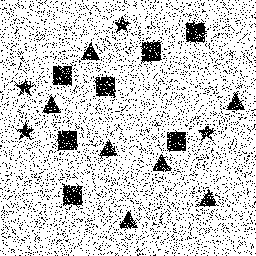
Squares: 7
Triangles: 7
Stars: 4
Total shapes: 18